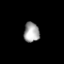
Tissue: prostate
Cell type: T cells
Senescence score: 0.3388
Nuclear area (px): 300
Mean DAPI intensity: 163.697